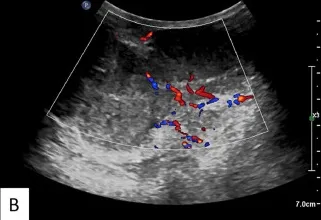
(B) Color flow Doppler image showing abundant blood flow signals.
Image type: radiology (ultrasound)